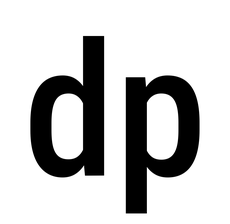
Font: Roboto_Condensed_Medium